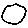
Label: circle